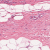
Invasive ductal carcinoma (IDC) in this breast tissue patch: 0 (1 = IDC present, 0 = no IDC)